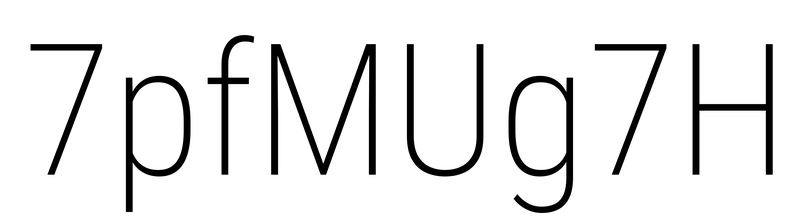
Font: Roboto_Condensed_ExtraLight